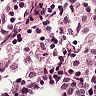
Metastatic tissue present: no